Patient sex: F
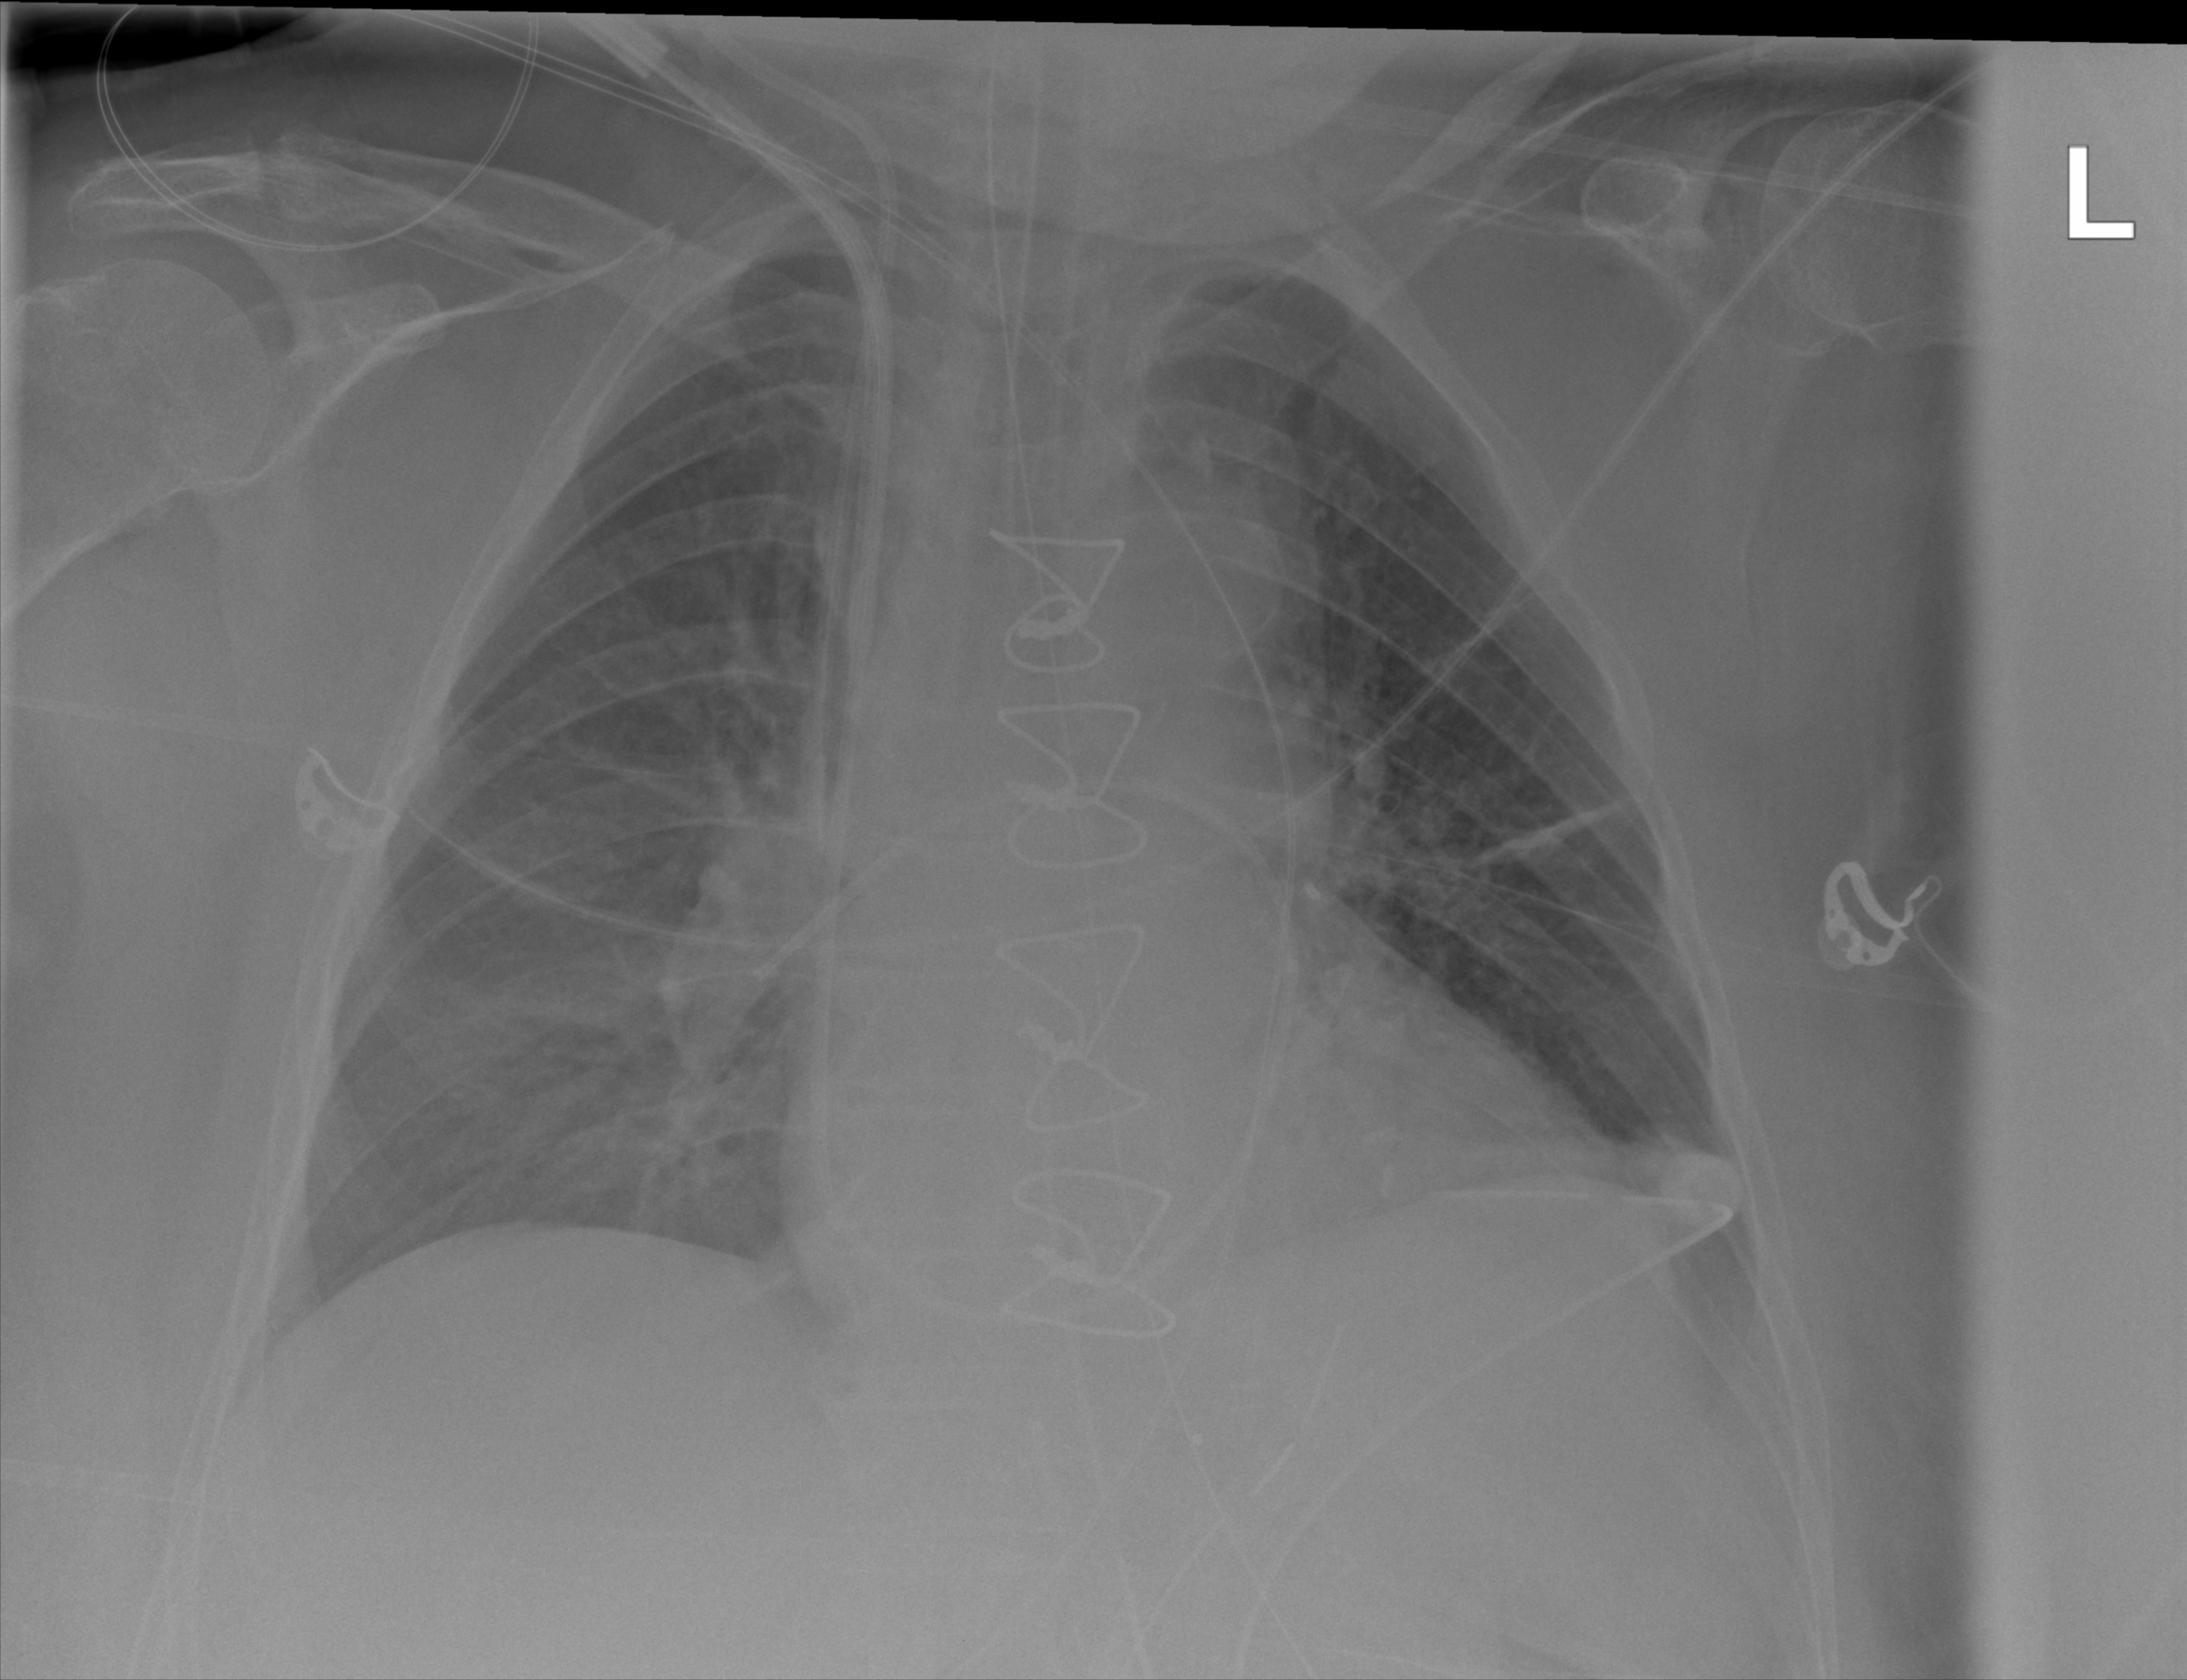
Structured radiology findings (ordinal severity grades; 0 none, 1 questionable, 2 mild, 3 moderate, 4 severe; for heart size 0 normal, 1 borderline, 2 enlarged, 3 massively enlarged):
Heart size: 1
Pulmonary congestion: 0
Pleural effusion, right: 2
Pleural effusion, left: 2
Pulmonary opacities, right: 0
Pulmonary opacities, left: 0
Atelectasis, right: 2
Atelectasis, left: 2